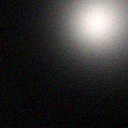
Screen state: off